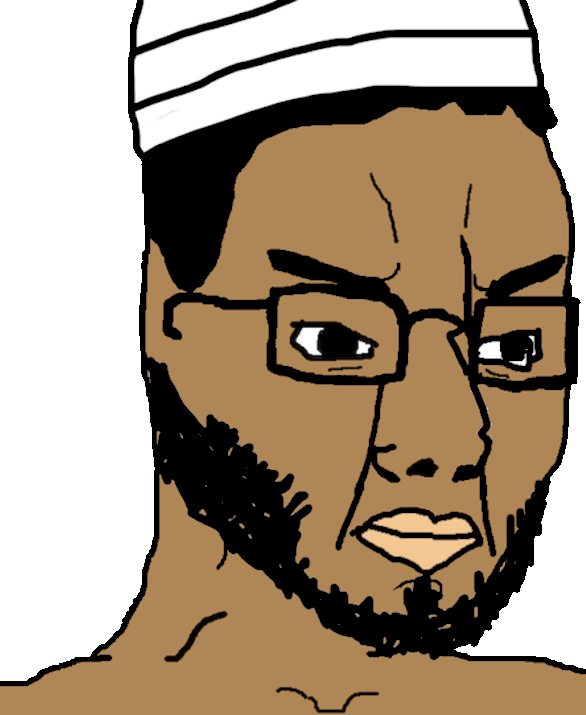
Label: 5_Poljak